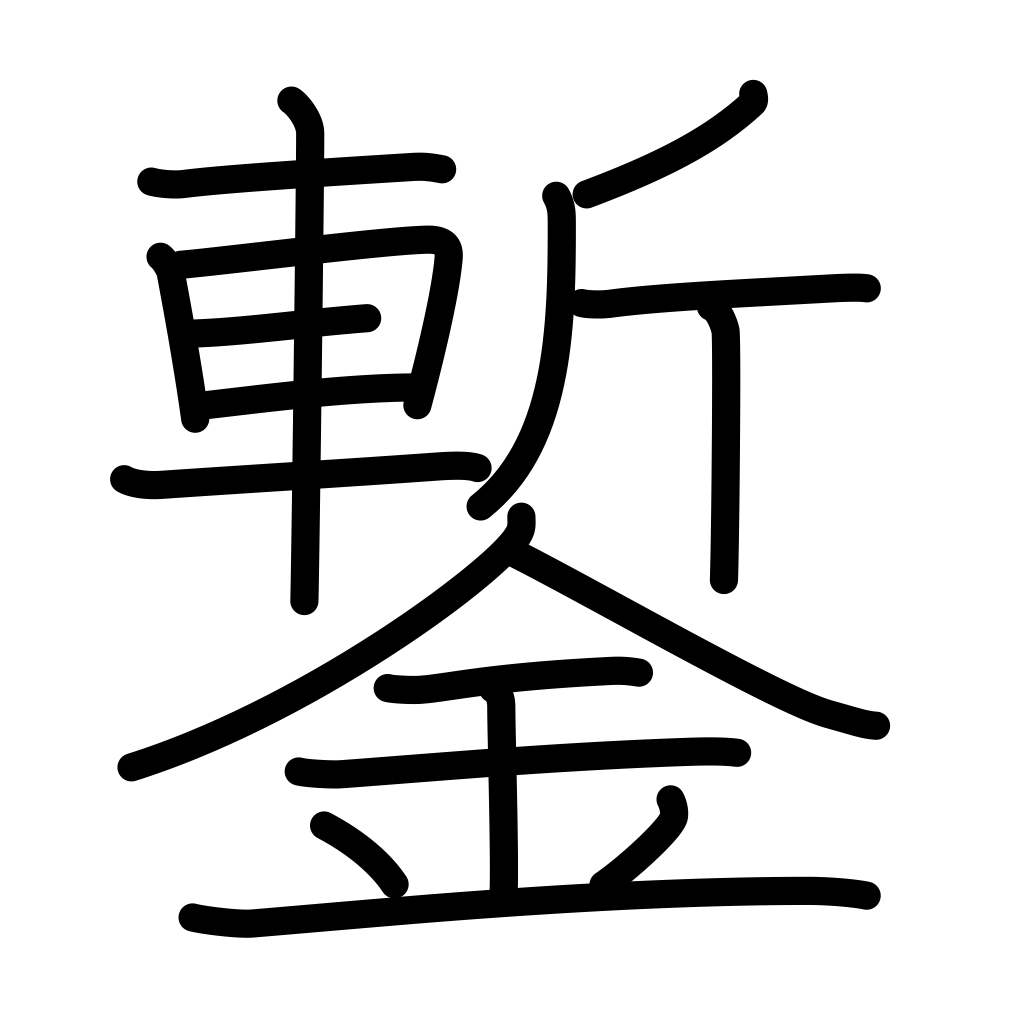
Meaning: cold chisel